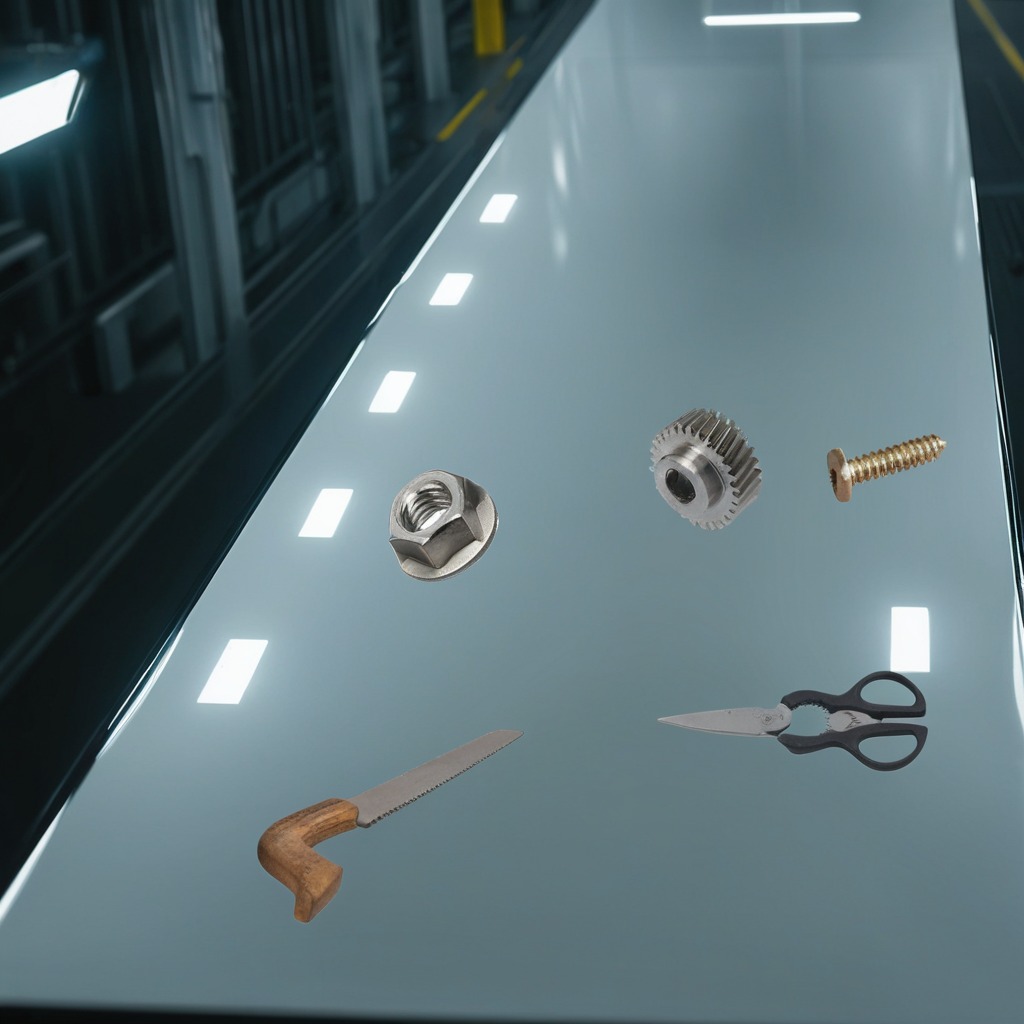
A steel gear with teeth, a metal machine screw, a handheld metal saw, a metal nut, and a pair of scissors are lying on the high-gloss table in a ship maintenance bay industrial lighting.